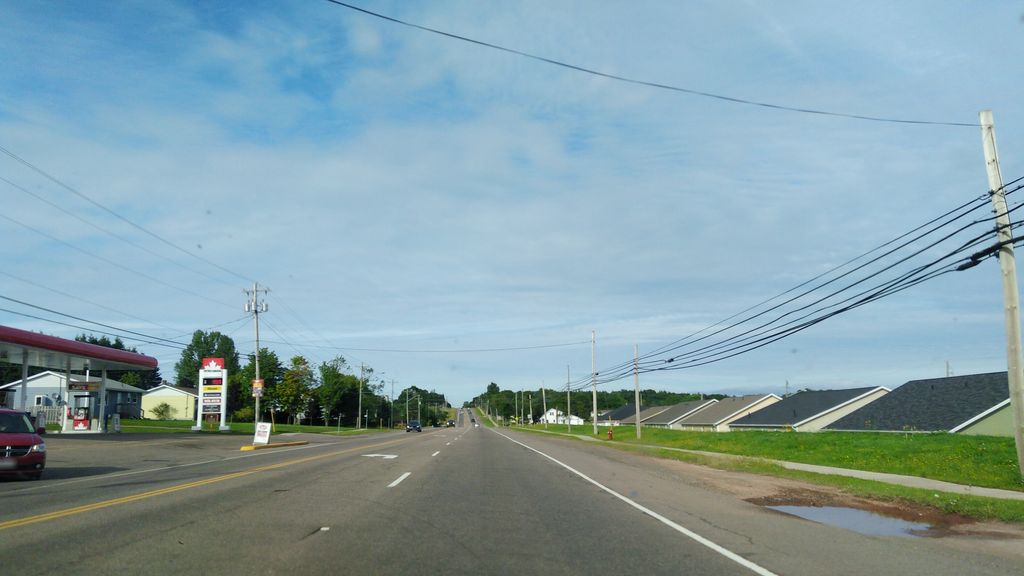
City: charlottetown